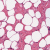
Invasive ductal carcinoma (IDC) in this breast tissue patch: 0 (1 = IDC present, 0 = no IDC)